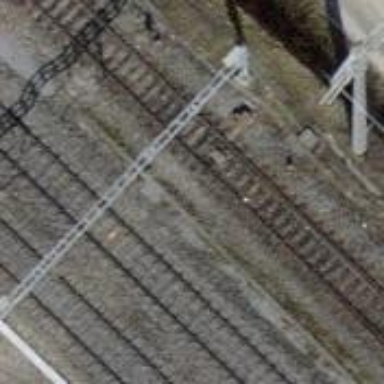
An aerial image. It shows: Railway switch.